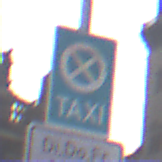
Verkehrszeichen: Taxenstand
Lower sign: ZeitangabenMitBeschraenkungAufWochentage3
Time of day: MorningAfternoon
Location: Outdoor (Urban)
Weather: PartlyCloudy
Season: NotSpecified
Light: Natural